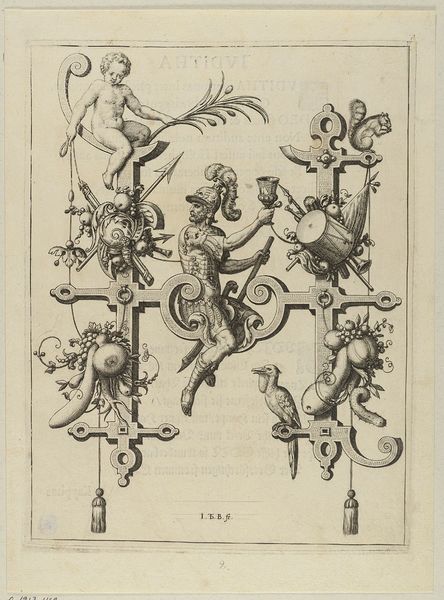
Titel: Der Buchstabe H, Blatt aus der Folge 'Nova Alphati Effictio Historiis'
Künstler: Johann Theodor de Bry
Standort: Hamburg
Institution: Museum für Kunst und Gewerbe Hamburg
Schlagwörter: nackt, vogel, holofernes, judith, engel, frucht, krug, schrift, papier, fahnen, grafik, graphik, wein, ornamente, fotografie, photographie, becher, panzer, druckgraphik, schwarz-weiß, druckgrafik, stich, waffen, buchstaben, soldat, helm, pelikan, ritter, trunkenheit, pokal, putten, kupferstich, amoretten, groteske, standarten, trommeln, alphabet, eichhörnchen, rollwerk, beschlagwerk, gerippt, rohrkolben, reproduktionen, druckerzeugnisse, pflanzenornamente, schweifwerk, früchte, vögel, tierornamente, rüstung, ornamentstich, vorlageblätter, schweifgroteske, trophäe, lampenputzer